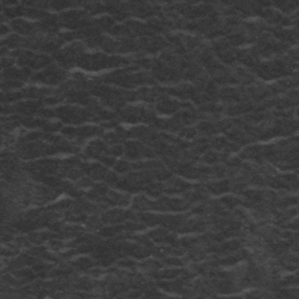
Label: frost